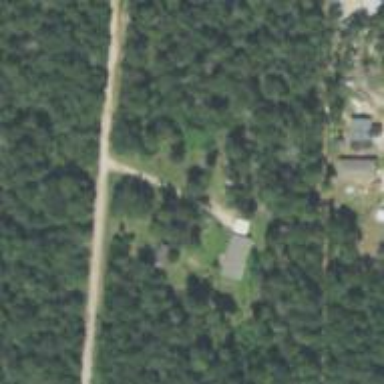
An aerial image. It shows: Driveway leading to service road.